Question: I am trying to populate a WPF datagrid but it's only showing the column headers and the content cells of the first(!) column. All other cells are empty:

The DataGrid is defined like this:
'''
<DataGrid ItemsSource="{Binding Classifications, Mode=OneWay}"
AutoGenerateColumns="True" HeadersVisibility="Column" />
'''
Classifications is defined in the code-behind file like this:
'''
public DataView Classifications
{
get
{
return ClassificationDataTable.GetTable(myData).DefaultView
}
}
'''
and finally this is my data generator:
'''
public static class ClassificationDataTable
{
public static DataTable GetTable(List<Classification> classifications)
{
DataTable table = new DataTable();
// build columns
table.Columns.Add("FruitPrototype", typeof (string));
foreach (var featureComparison in classifications[0].FeatureComparisons)
table.Columns.Add(featureComparison.FeatureName, typeof (double));
// add rows
foreach (var classification in classifications)
{
object[] values = new object[classification.FeatureComparisons.Count+1];
values[0] = classification.FruitPrototype.FruitType;
for (int i = 0; i < classification.FeatureComparisons.Count; i++)
values[i + 1] = classification.FeatureComparisons[i].NormalizedDistance;
table.Rows.Add(values);
}
return table;
}
}
'''
I verified the binding and can confirm that the DefaultView of the DataTable is indeed bound to the ItemsSource of my DataGrid. Also, the double values that should be shown in the grid are != 0.
What am I missing here?
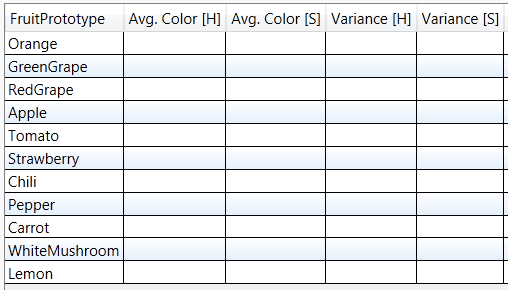
Answer: I figured it out with the help of Jimmy W's <URL>: I had some brackets and dots in the column names which somehow broke the binding of the cells. Changing the values of the feature names in
'''
table.Columns.Add(featureComparison.FeatureName, typeof (double));
'''
fixed my problem.